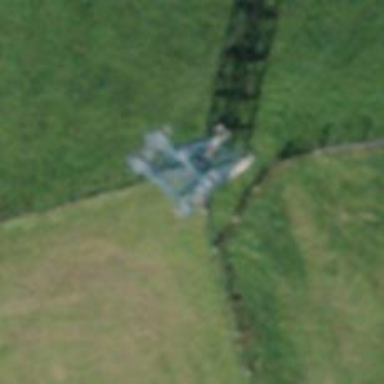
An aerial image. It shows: Pylon for aerialway.